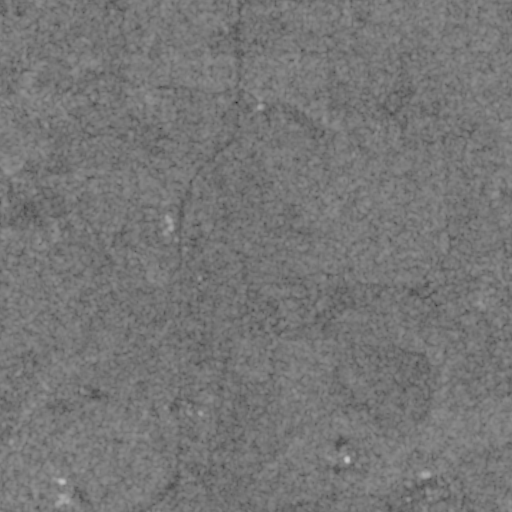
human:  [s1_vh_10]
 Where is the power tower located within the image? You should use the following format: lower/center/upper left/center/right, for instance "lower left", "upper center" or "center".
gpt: The power tower is located in the upper of the image.
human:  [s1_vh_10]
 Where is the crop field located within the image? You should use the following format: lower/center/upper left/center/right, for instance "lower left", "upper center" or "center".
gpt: There is no crop field in the image.

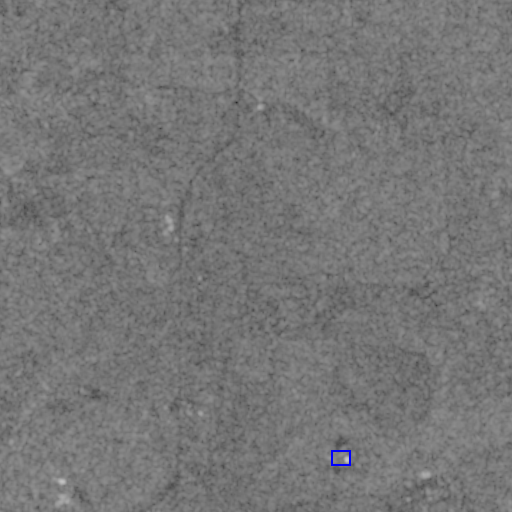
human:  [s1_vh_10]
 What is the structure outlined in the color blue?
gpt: The structure outlined in blue is a building.
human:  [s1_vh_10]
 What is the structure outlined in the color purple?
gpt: There is no purple outline.